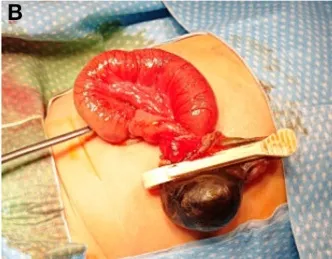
(B) Picture taken intraoperatively showing obstruction of a small bowel loop caused by the umbilical clamp that had constricted a part of the distal ileum.
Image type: medical_photograph (other_medical_photograph)